Interaction volume radius: 5 \u00c5
Interaction volume height: 20 \u00c5
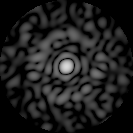
Disorder parameter: 0.868